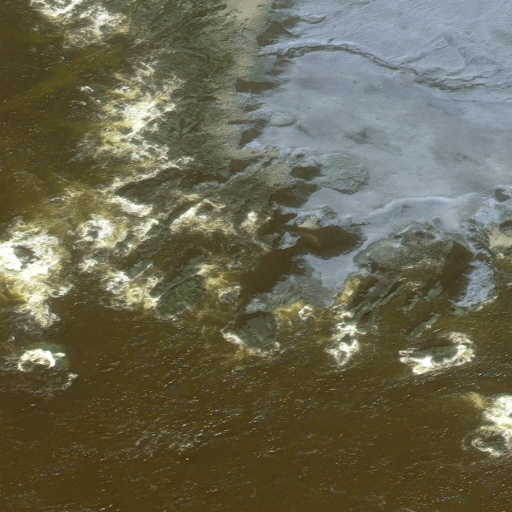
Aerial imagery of cape in Alaska named Ngam Hidaluu containing only unknown